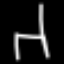
Label: chair